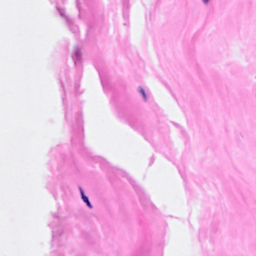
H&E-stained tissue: Breast